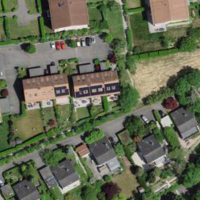
EUNIS habitat code: 54
Species observed at this site:
Viburnum tinus
Euonymus europaeus